Question: In my code, My 'okButton' is in bad appear, so large and long, How fix this problem?
'''
public class d7Table extends JFrame {
public JTable table;
public JButton okButton;
public d7Table() {
table = new JTable(myTableModel(res));
okButton = new JButton("Ok");
add(new JScrollPane(table), BorderLayout.CENTER);
add(okButton, BorderLayout.PAGE_END);
this.setDefaultCloseOperation(JFrame.EXIT_ON_CLOSE);
this.setSize(800, 600);
this.setLocation(300, 60);
this.setVisible(true);
}
public static void main(String[] args) {
SwingUtilities.invokeLater(new Runnable() {
@Override
public void run() {
new d7Table();
}
});
}
}
'''
I remove Irrelevant codes.

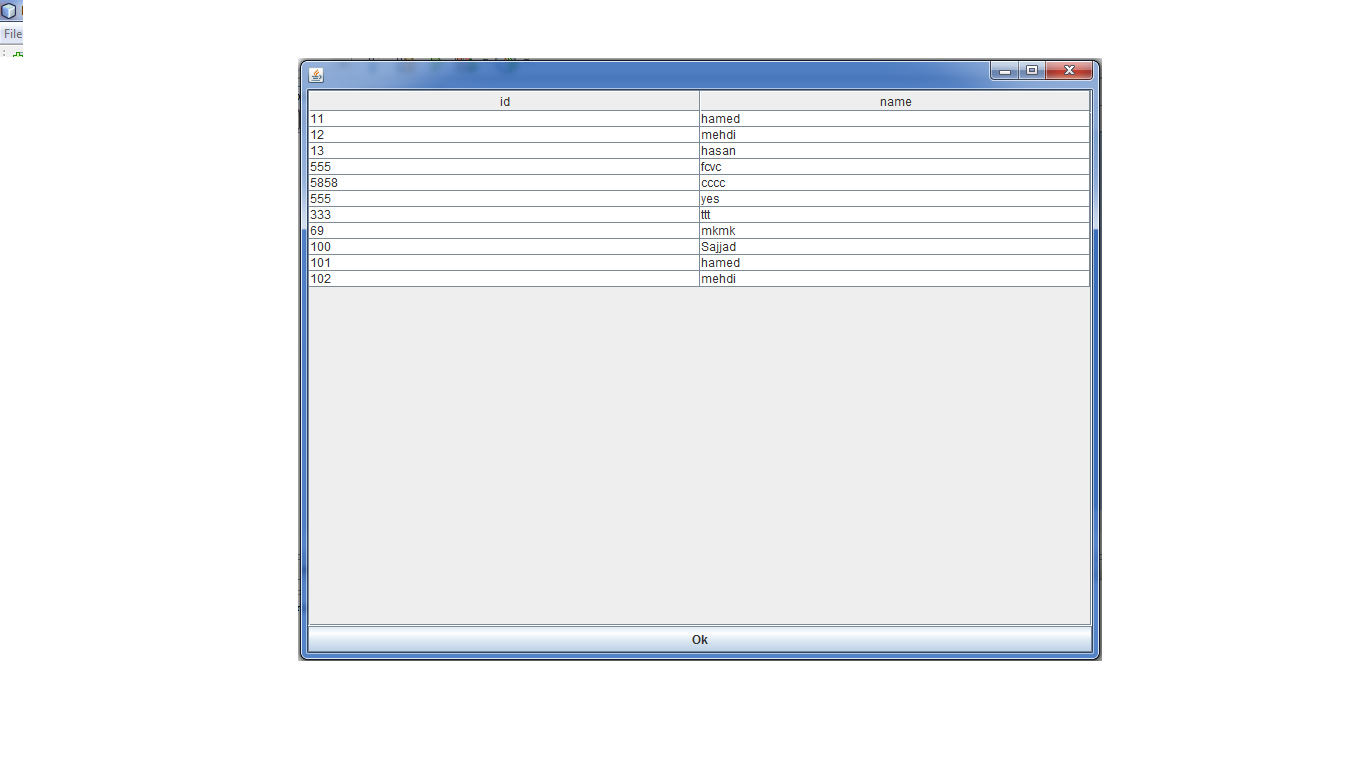
Answer: You've added the button to the 'SOUTH' position of a 'BorderLayout'. This is the default behaviour of 'BorderLayout'.
To fix it, create another 'JPanel', add your button to it, then add the panel to the 'SOUTH' position instead
Take a look at
- <URL>
The approach mentioned above is commonly known as compound layouts, as you use a series of containers with different layout managers to achieve the desired effect.
'''
JPanel buttonPane = new JPanel(); // FlowLayout by default
JButton okayButton = new JButton("Ok");
buttonPanel.add(okayButton);
add(okayButton, BorderLayout.SOUTH);
'''